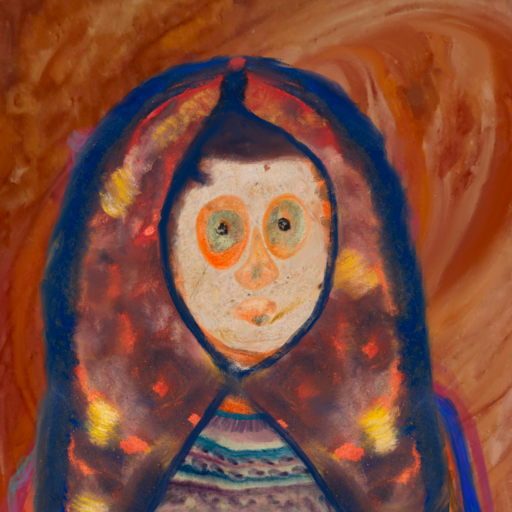
Background: Pious_Lady, Head And Neck Front: Rupkatha, Face Front: Childish, Bust: HillGirl, Hair Front: Experience, Head Accessory: Mother_And_Son_Mother_Scarf, Second Necklace: Blank, Necklace: Blank, Baby: Blank